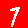
Digit: 7